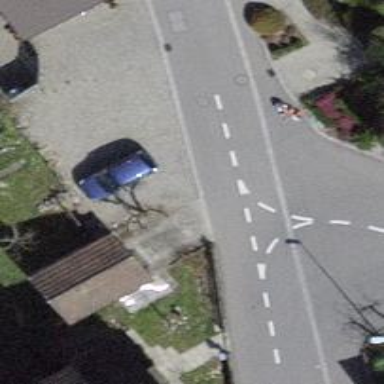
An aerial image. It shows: Smooth asphalt road in residential area.